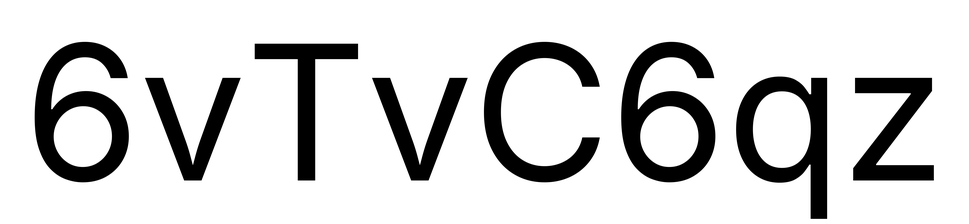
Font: Inter_Regular